Field crop: maize
Growth stage: 1
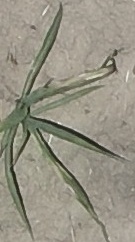
Species: sorghum